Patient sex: M
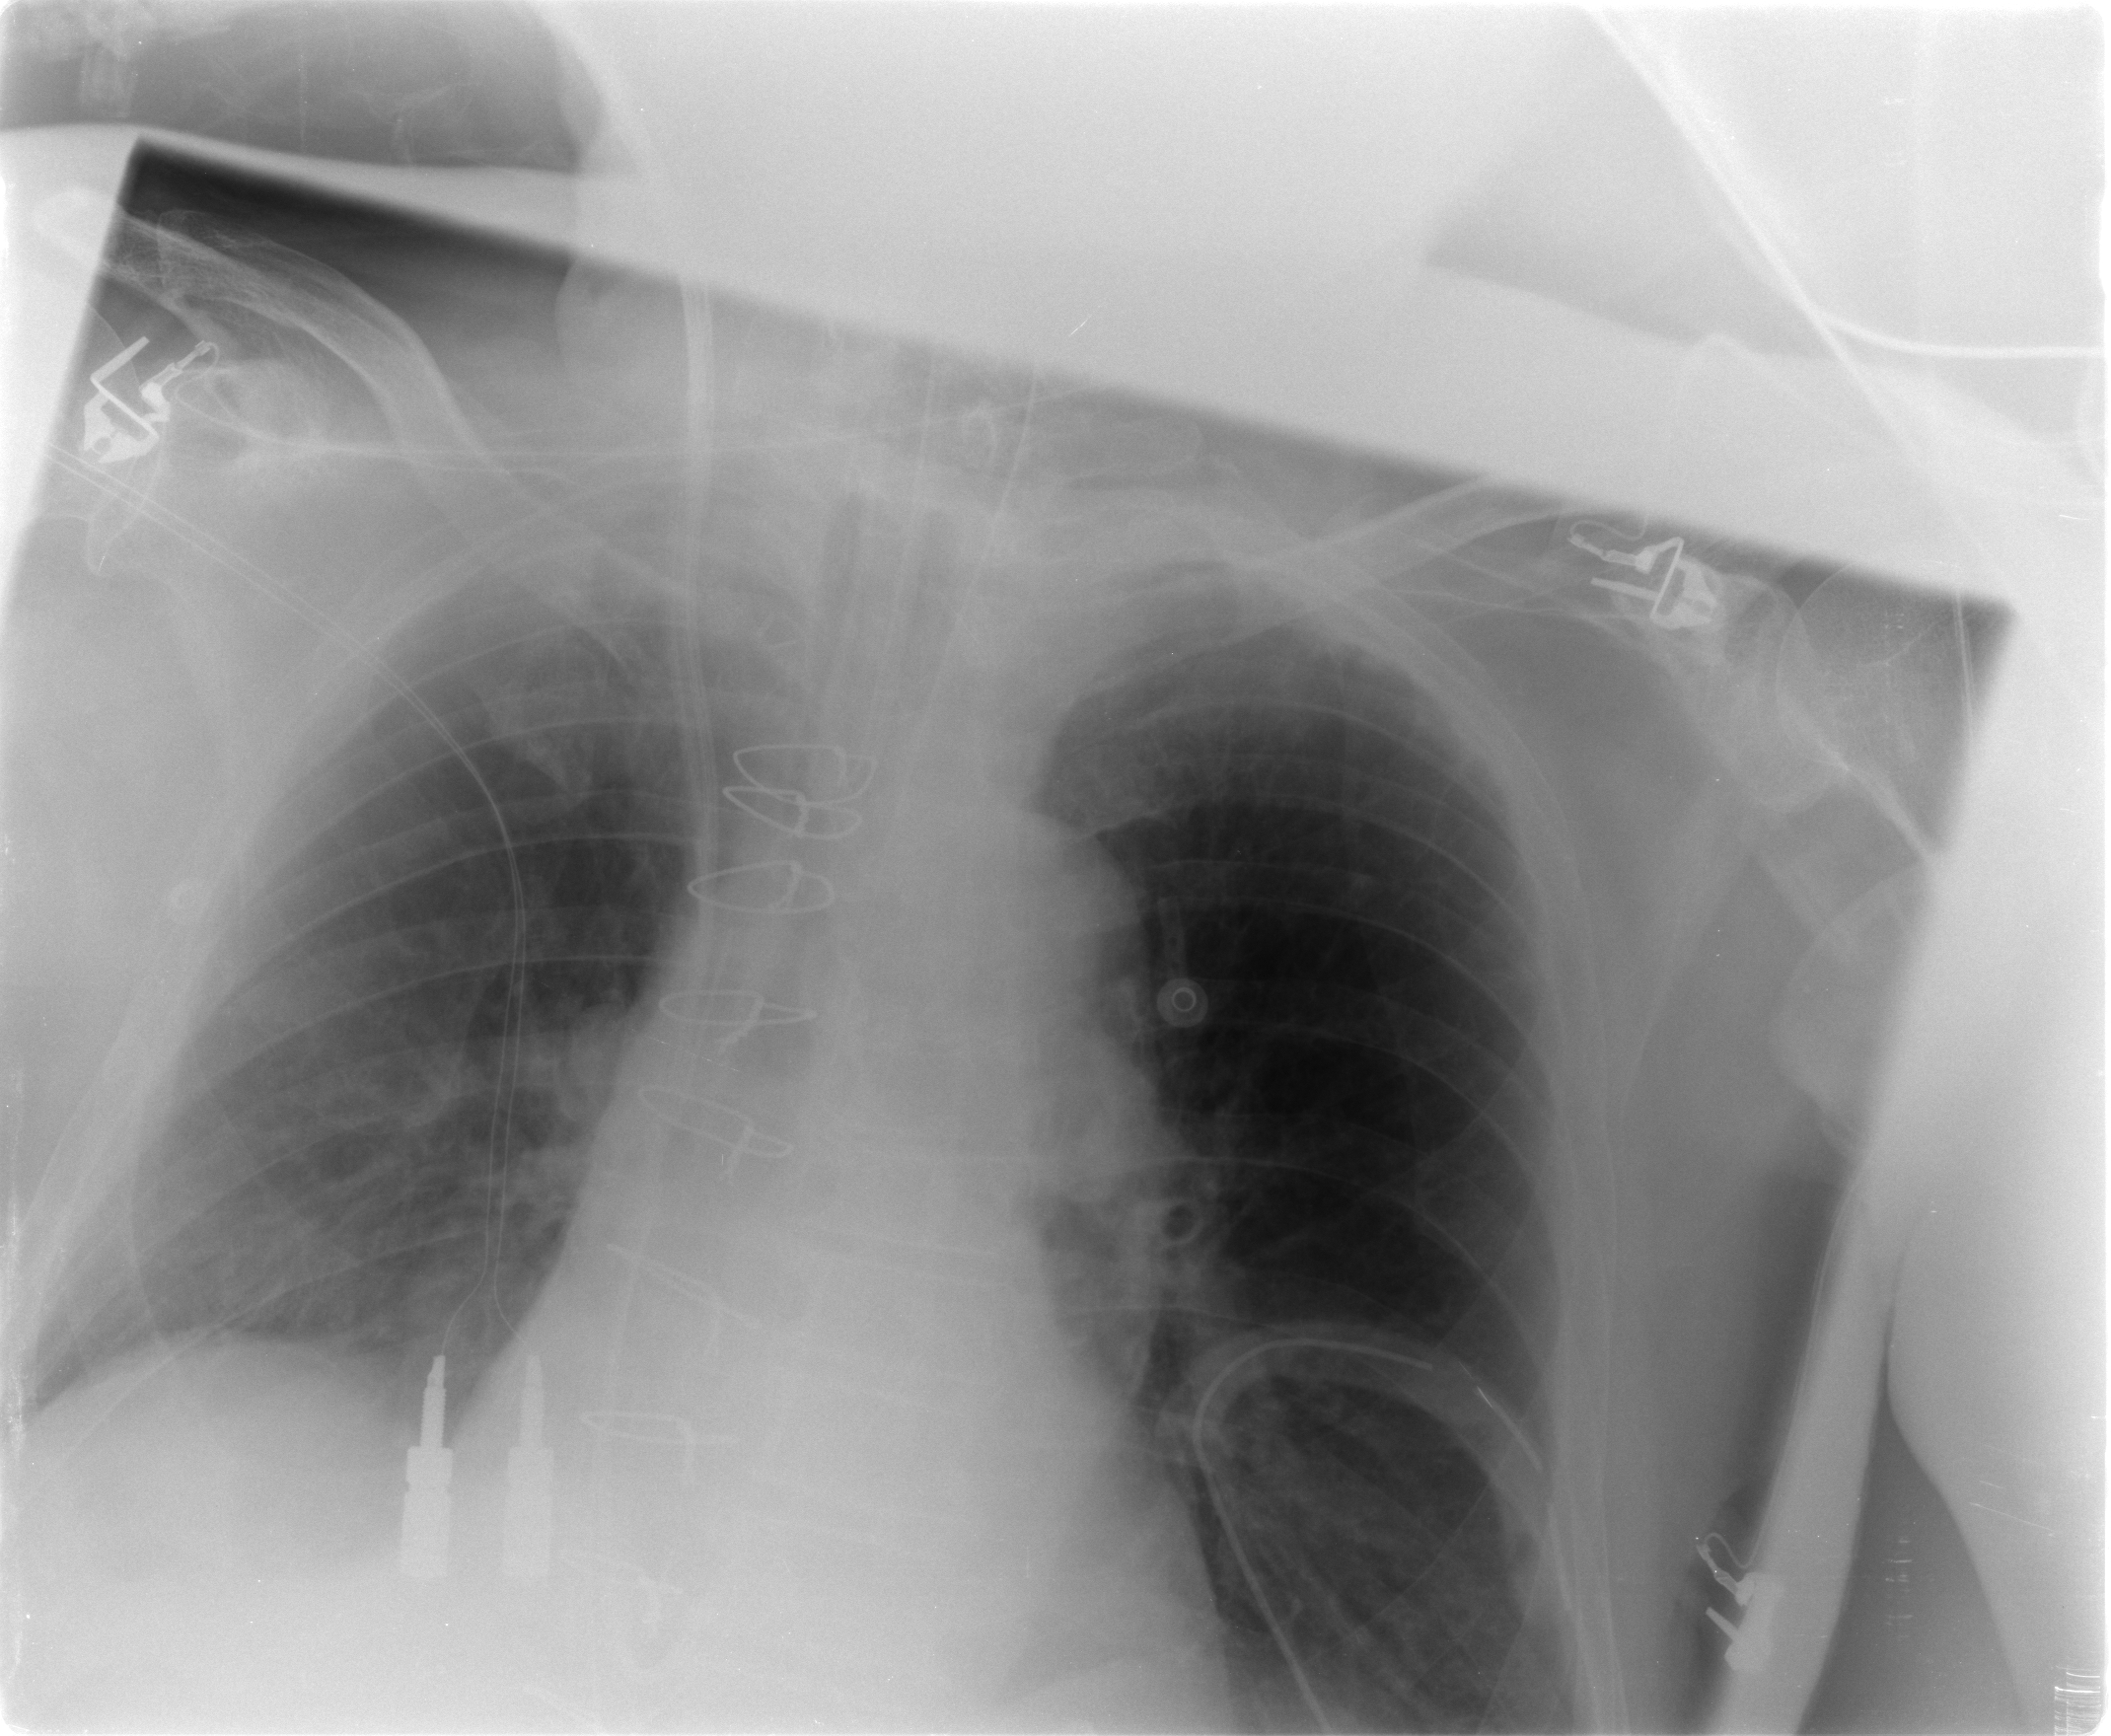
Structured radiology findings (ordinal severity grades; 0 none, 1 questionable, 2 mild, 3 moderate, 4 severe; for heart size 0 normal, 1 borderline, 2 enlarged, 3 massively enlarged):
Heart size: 0
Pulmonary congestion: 2
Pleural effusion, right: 0
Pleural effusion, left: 1
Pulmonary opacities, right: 2
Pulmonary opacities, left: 1
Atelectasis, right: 1
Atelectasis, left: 0